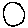
Label: circle